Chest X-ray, PA view. Patient: 67 years old, sex M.
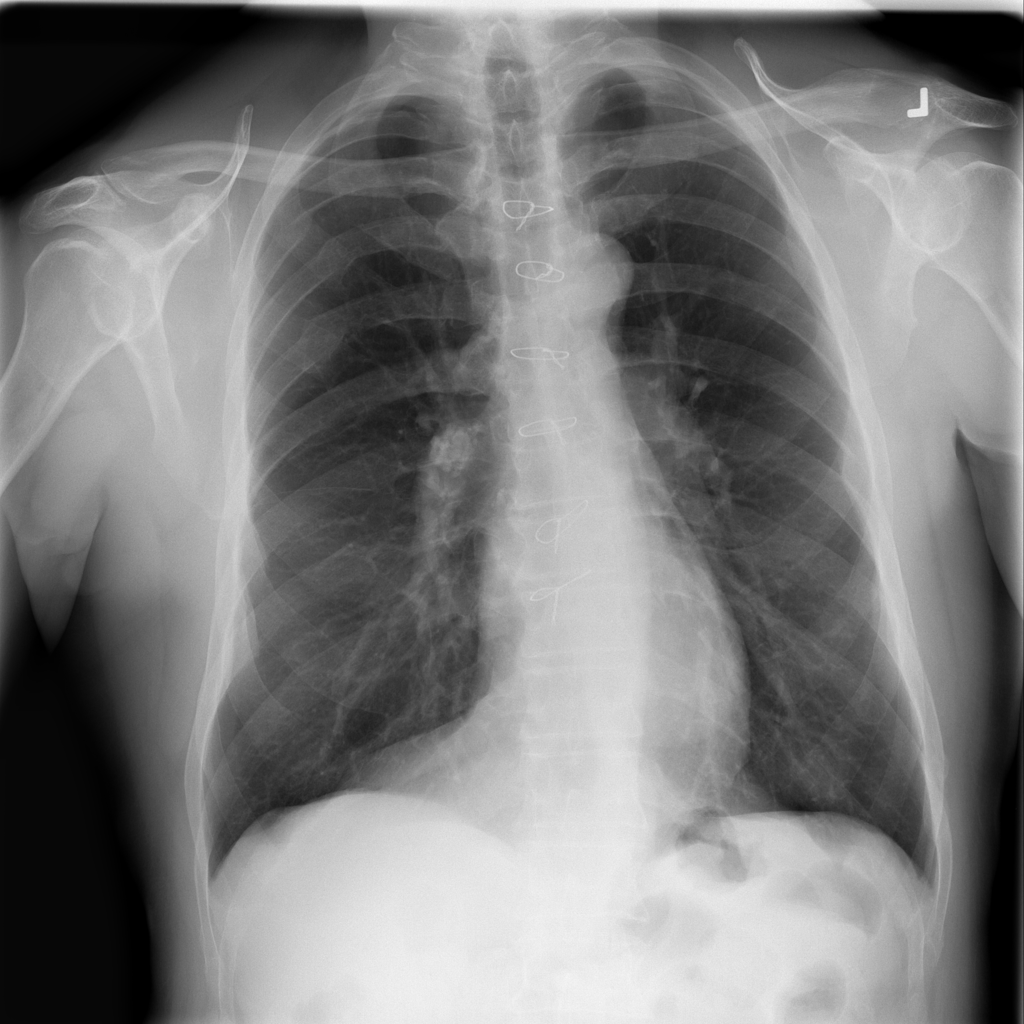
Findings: Infiltration